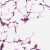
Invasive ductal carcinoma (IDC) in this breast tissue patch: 0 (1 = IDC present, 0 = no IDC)